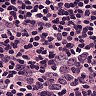
Metastatic tissue present: no